Question:
I'm implementing OpenID in mvc3 razor code,(i use nerddinner openid example in razor) I use dotnetopenauth , I get this in authcontroller.
I use Assembly DotNetOpenAuth.dll, v2.0.50727
This is my web.config
'''
<configSections>
<section name="dotNetOpenAuth" type="DotNetOpenAuth.Configuration.DotNetOpenAuthSection" requirePermission="false" allowLocation="true"/>
</configSections>
<runtime>
<assemblyBinding xmlns="urn:schemas-microsoft-com:asm.v1">
<dependentAssembly>
<assemblyIdentity name="System.Web.Helpers" publicKeyToken="31bf3856ad364e35" />
<bindingRedirect oldVersion="1.0.0.0" newVersion="2.0.0.0" />
</dependentAssembly>
<dependentAssembly>
<assemblyIdentity name="System.Web.Mvc" publicKeyToken="31bf3856ad364e35" />
<bindingRedirect oldVersion="0.0.0.0-4.0.0.0" newVersion="4.0.0.0" />
</dependentAssembly>
<dependentAssembly>
<assemblyIdentity name="System.Web.WebPages" publicKeyToken="31bf3856ad364e35" />
<bindingRedirect oldVersion="0.0.0.0-2.0.0.0" newVersion="2.0.0.0" />
</dependentAssembly>
<dependentAssembly>
<!-- When targeting ASP.NET MVC 4, this assemblyBinding makes MVC 1 references relink
to MVC 4 so libraries such as DotNetOpenAuth that compile against MVC 1 will work with it. -->
<assemblyIdentity name="System.Web.Mvc" publicKeyToken="31bf3856ad364e35" />
<bindingRedirect oldVersion="1.0.0.0-3.0.0.0" newVersion="4.0.0.0" />
</dependentAssembly>
</assemblyBinding>
</runtime>
<pages>
<namespaces>
<add namespace="System.Web.Helpers" />
<add namespace="System.Web.Mvc" />
<add namespace="System.Web.Mvc.Ajax" />
<add namespace="System.Web.Mvc.Html" />
<add namespace="System.Web.Routing" />
<add namespace="System.Web.WebPages" />
<add namespace="System.Globalization" />
<add namespace="System.Linq" />
<add namespace="System.Collections.Generic" />
</namespaces>
</pages>
'''
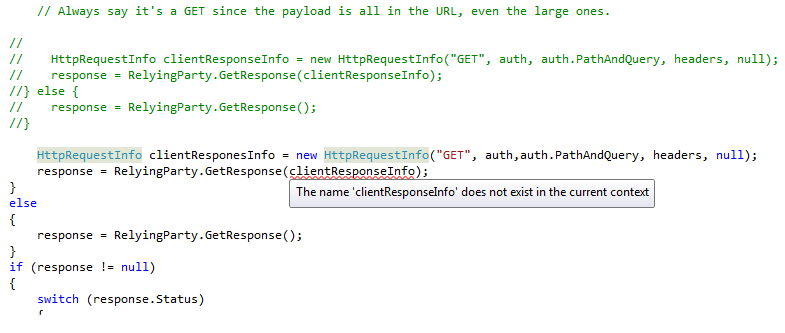
Answer: I tried to manually convert aspx to razor code, this made my code run clean
'''
var clientResponseInfo = (HttpRequestInfo)HttpRequestInfo.Create("GET", auth, headers: headers);
response = RelyingParty.GetResponse(clientResponseInfo);
'''